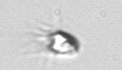
Label: Balanion